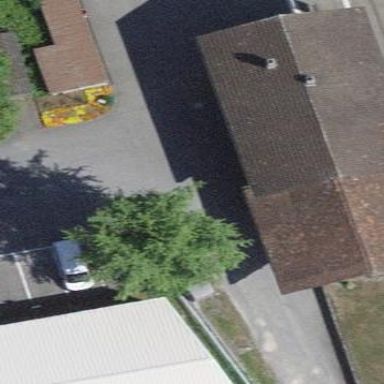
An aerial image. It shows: Train station building.